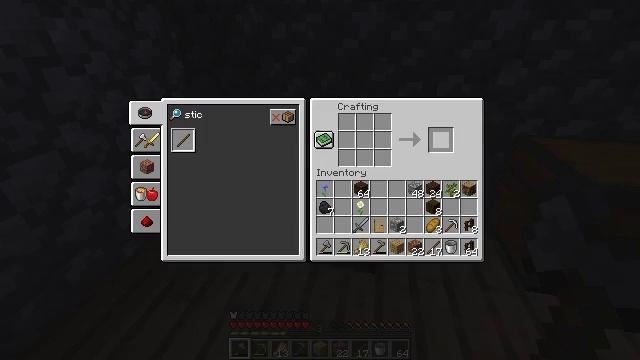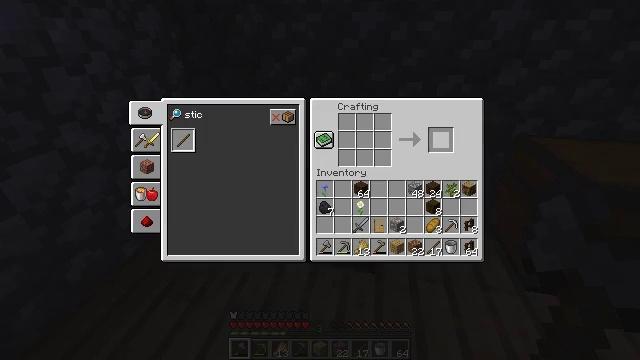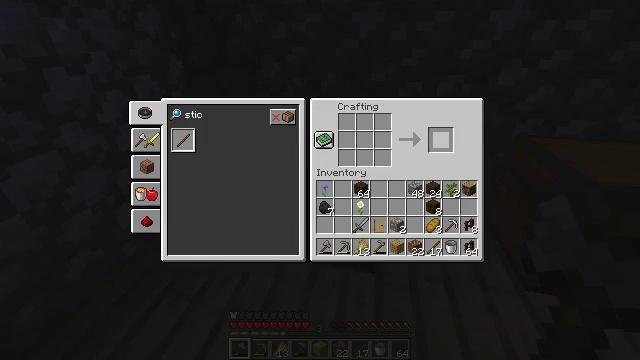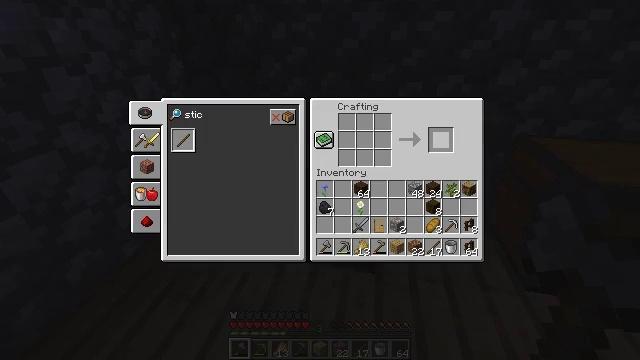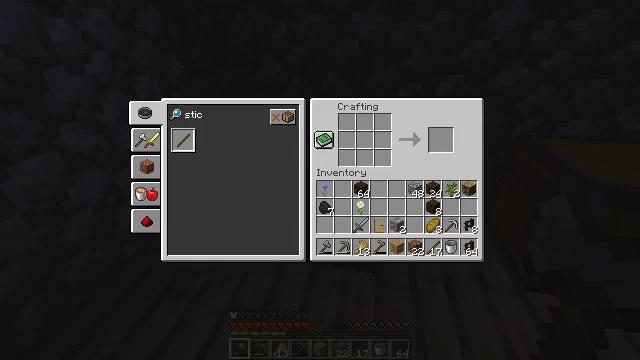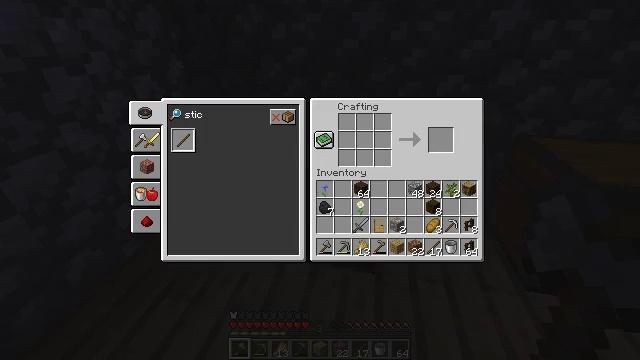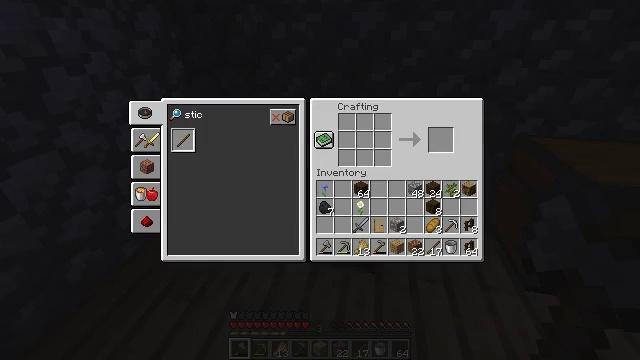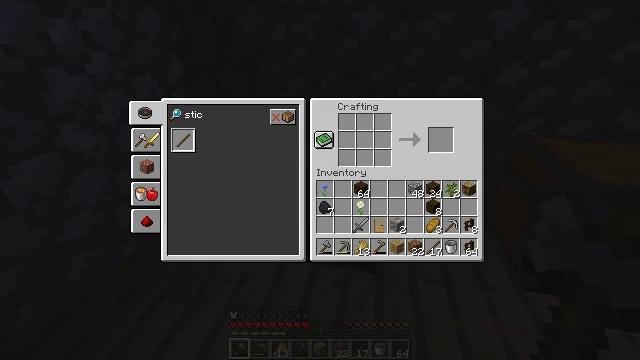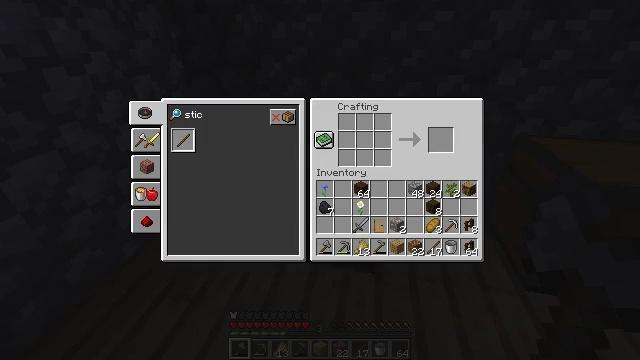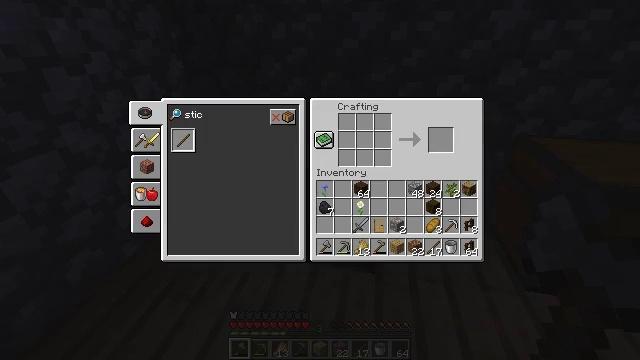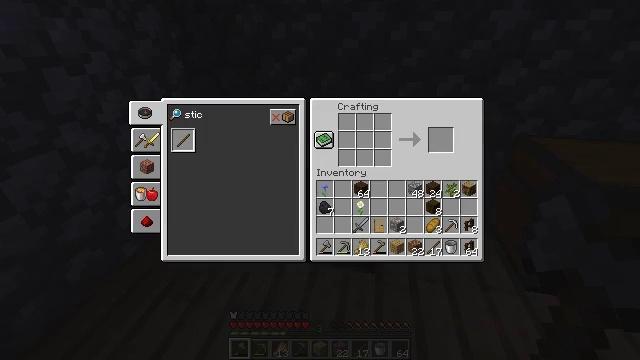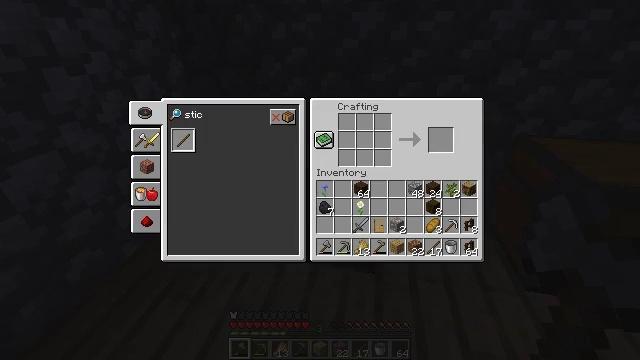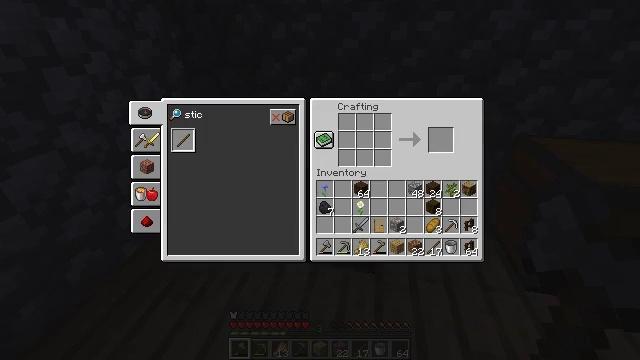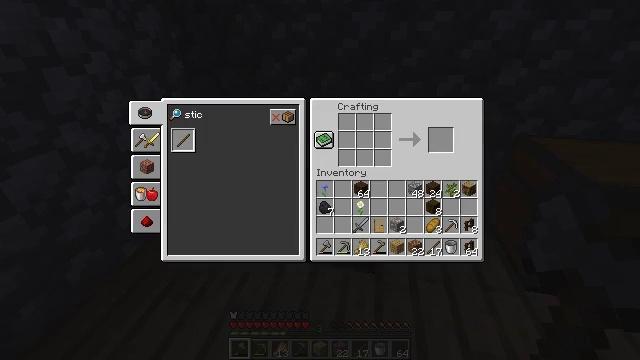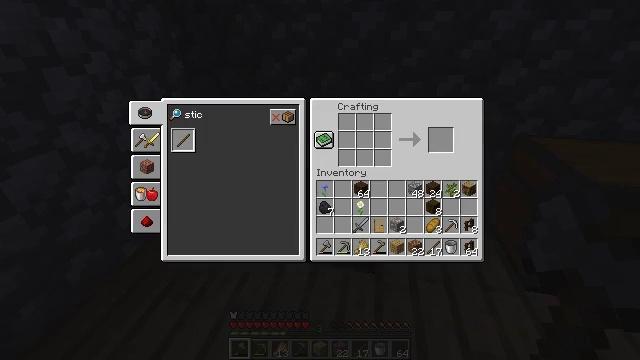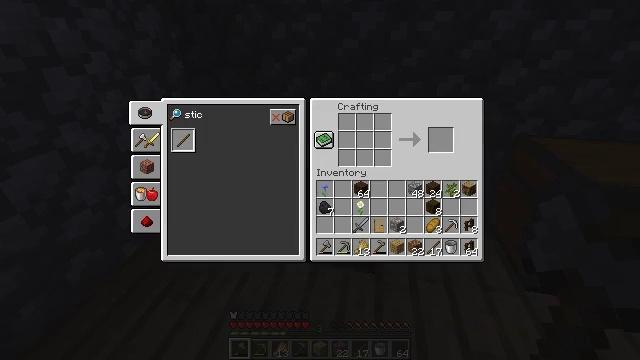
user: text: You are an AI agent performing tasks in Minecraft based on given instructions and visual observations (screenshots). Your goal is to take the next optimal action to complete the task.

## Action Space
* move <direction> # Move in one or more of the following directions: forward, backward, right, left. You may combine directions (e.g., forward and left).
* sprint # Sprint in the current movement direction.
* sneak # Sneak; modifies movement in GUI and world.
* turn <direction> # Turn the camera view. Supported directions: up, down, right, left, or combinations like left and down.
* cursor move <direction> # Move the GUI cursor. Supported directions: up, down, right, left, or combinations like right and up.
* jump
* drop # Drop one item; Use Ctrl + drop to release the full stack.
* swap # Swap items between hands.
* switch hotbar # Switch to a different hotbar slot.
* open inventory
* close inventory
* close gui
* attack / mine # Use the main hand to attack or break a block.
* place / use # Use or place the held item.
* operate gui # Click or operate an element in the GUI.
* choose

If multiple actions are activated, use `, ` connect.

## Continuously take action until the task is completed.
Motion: motion action
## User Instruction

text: Make a dark oak fence gate with the required materials in the crafting table.
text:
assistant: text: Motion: open gui
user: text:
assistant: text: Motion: no_op
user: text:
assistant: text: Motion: no_op
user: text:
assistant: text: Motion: no_op
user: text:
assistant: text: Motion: no_op
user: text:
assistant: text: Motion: no_op
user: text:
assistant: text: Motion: no_op
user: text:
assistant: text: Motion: cursor move down
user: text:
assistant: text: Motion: cursor move left
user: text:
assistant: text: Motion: cursor move left
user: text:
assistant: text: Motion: cursor move left
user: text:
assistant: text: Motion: cursor move left
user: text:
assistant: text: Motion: cursor move left
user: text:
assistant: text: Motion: cursor move left
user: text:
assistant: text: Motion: cursor move left and up
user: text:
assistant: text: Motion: no_op
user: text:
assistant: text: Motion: no_op
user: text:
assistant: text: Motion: no_op
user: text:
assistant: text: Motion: no_op
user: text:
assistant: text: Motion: close gui
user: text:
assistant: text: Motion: no_op
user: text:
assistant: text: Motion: turn right and down
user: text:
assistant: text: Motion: no_op
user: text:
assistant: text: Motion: turn right and down
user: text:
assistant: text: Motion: no_op
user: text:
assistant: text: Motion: no_op
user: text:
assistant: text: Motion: use / place
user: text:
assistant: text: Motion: use / place
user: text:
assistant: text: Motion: no_op
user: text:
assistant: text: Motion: no_op